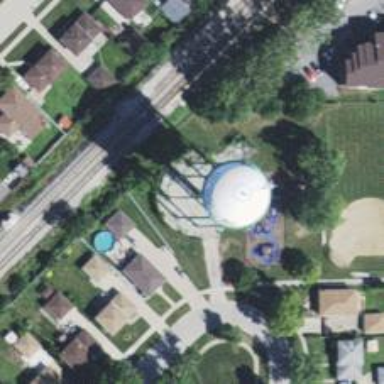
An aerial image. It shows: Water tower that is man-made.